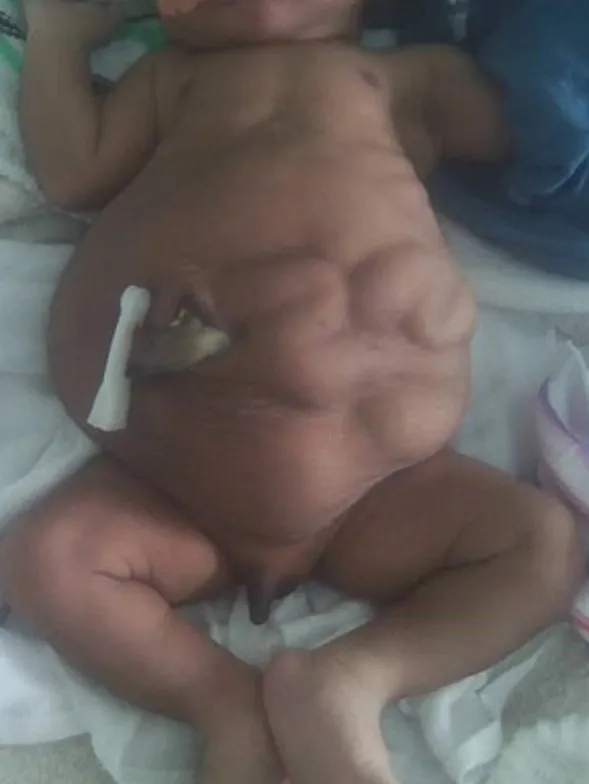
the batrachian-like spread out of the abdomen, cryptorchidism and left abdominal muscle aplasia.
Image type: medical_photograph (skin_photograph)